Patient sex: M
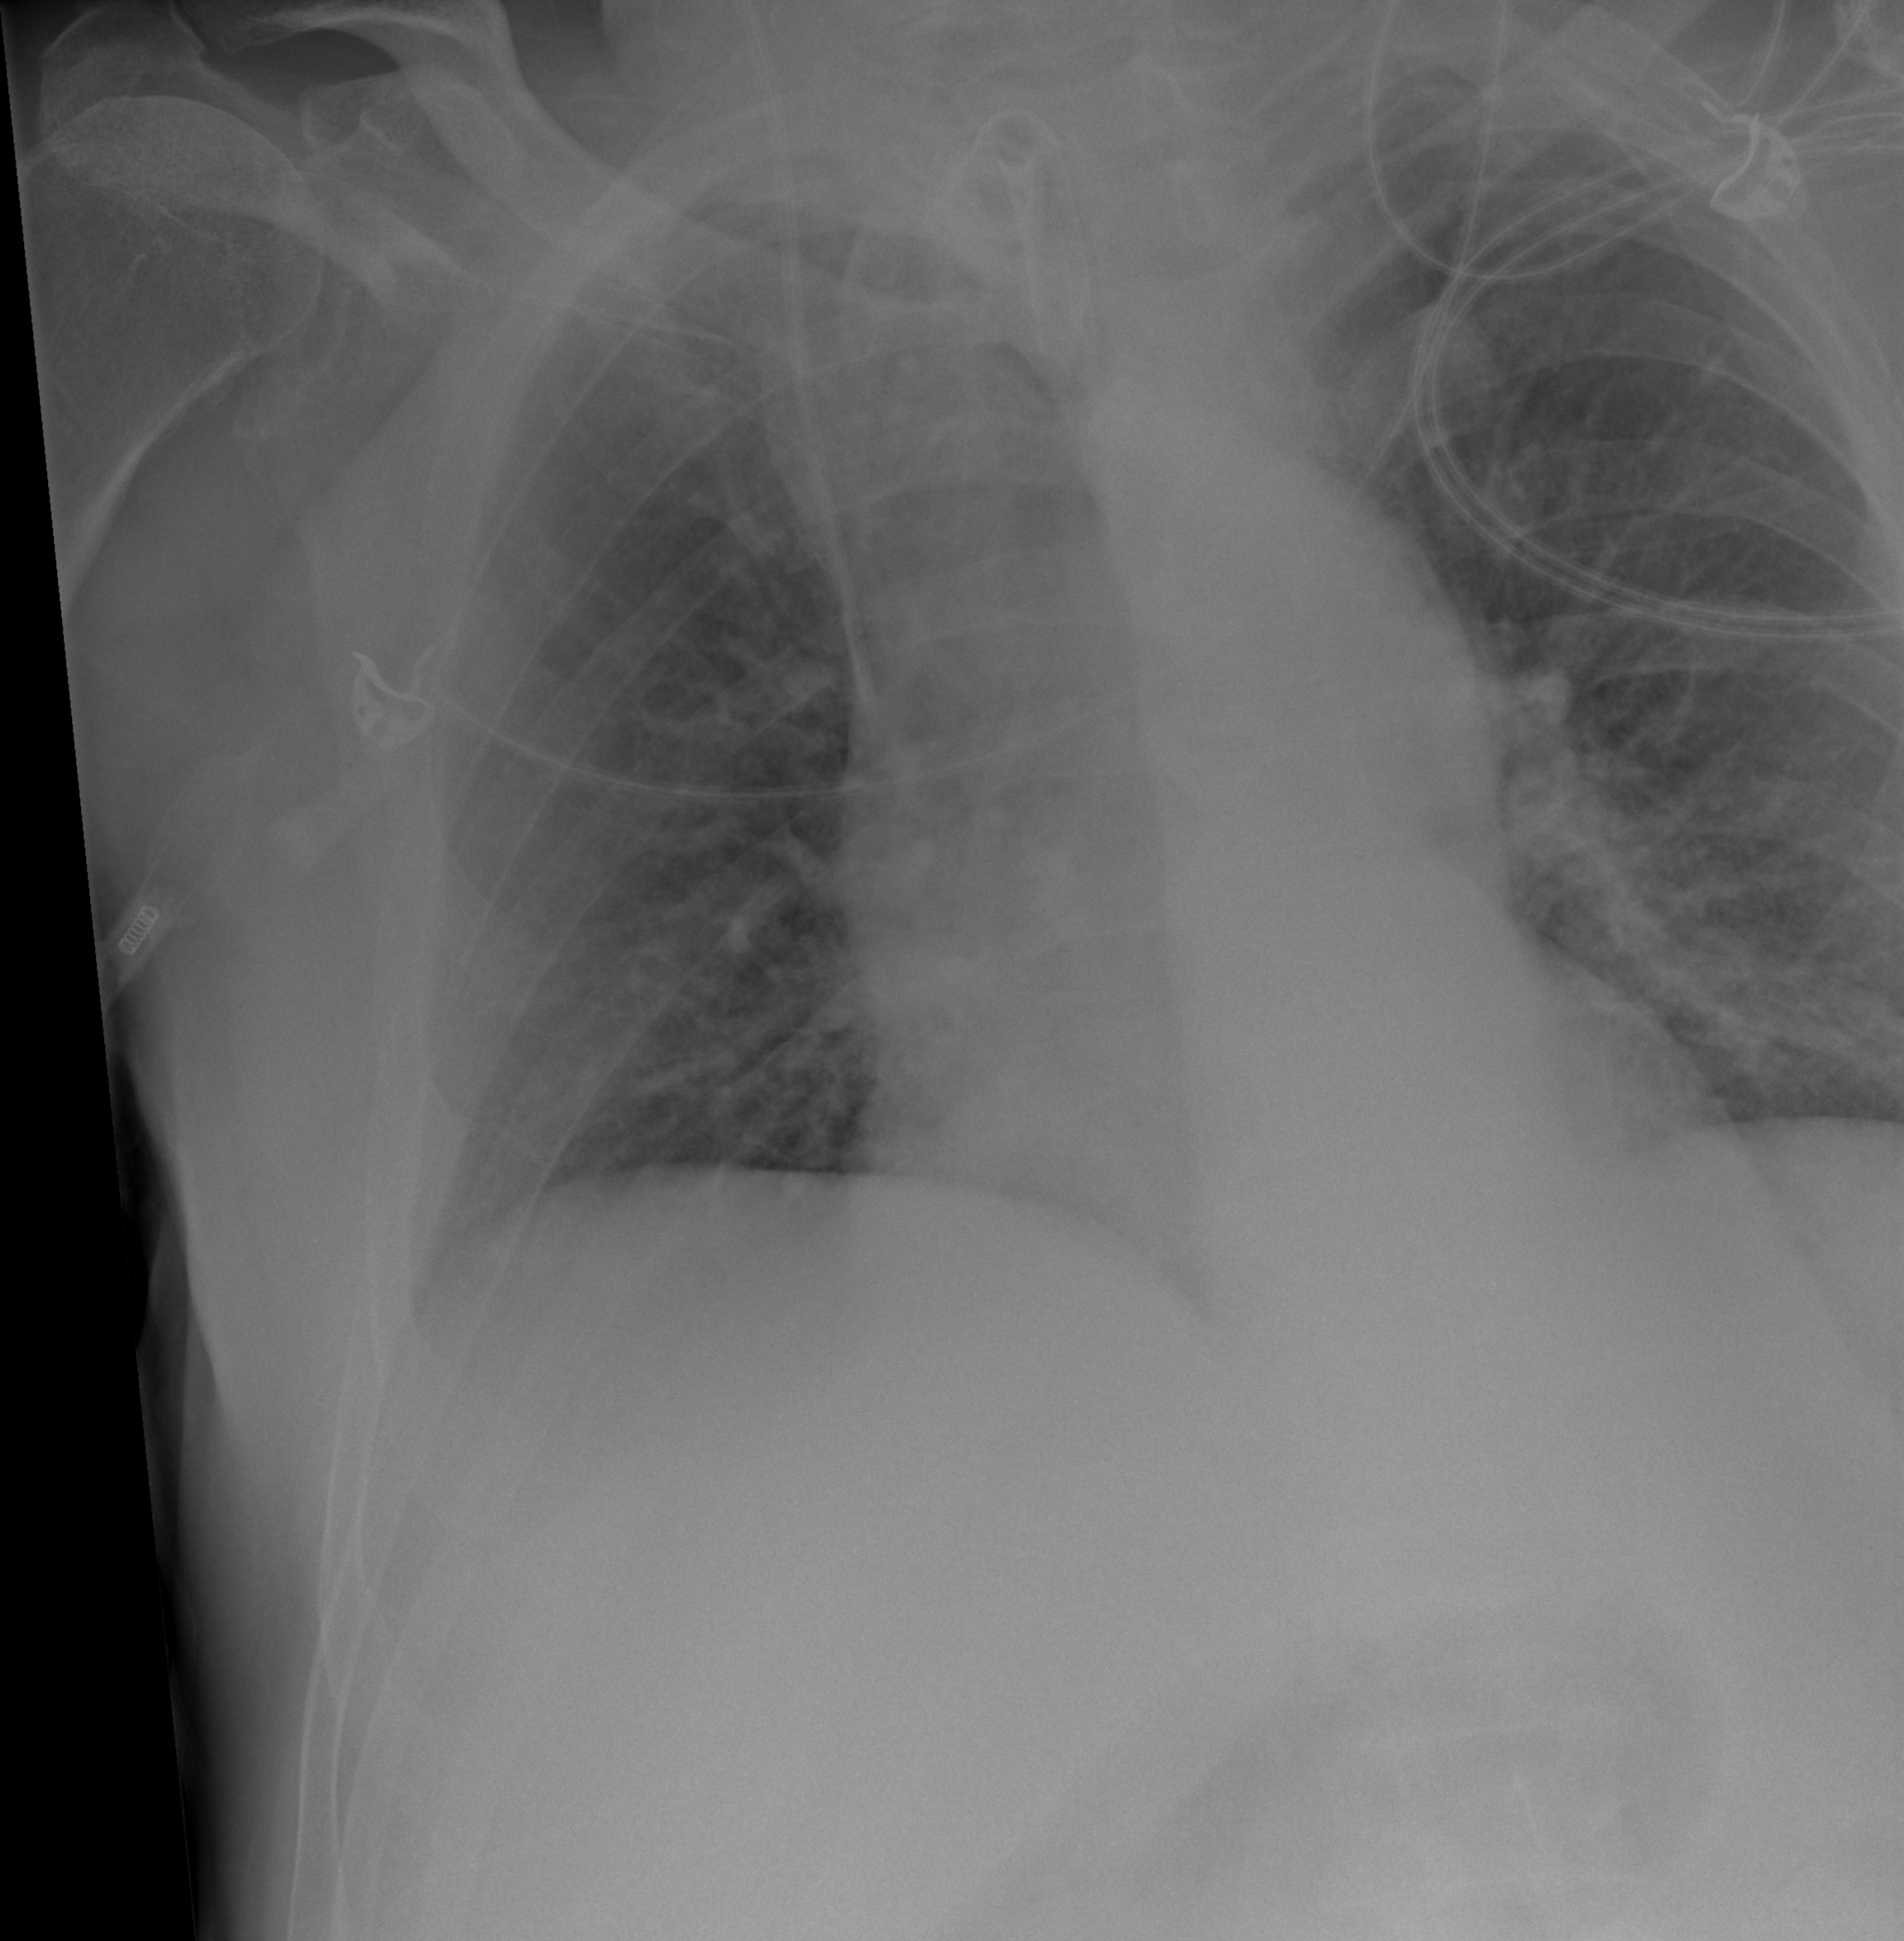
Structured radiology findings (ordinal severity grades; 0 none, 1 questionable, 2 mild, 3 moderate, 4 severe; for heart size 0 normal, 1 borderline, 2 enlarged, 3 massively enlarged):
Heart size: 1
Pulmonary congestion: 0
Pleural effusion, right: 1
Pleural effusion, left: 0
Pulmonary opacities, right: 2
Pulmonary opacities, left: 0
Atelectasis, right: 2
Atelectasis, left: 0